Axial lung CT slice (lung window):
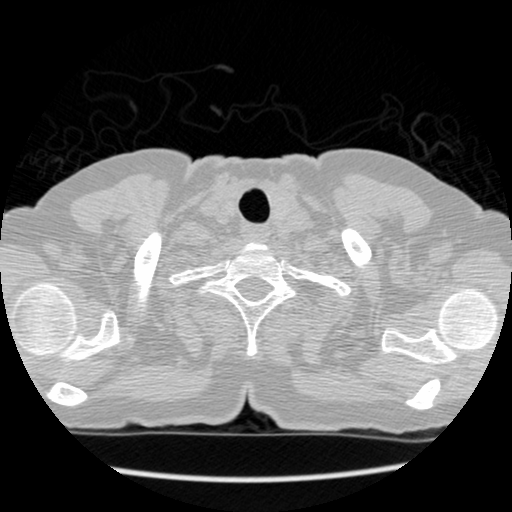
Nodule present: no